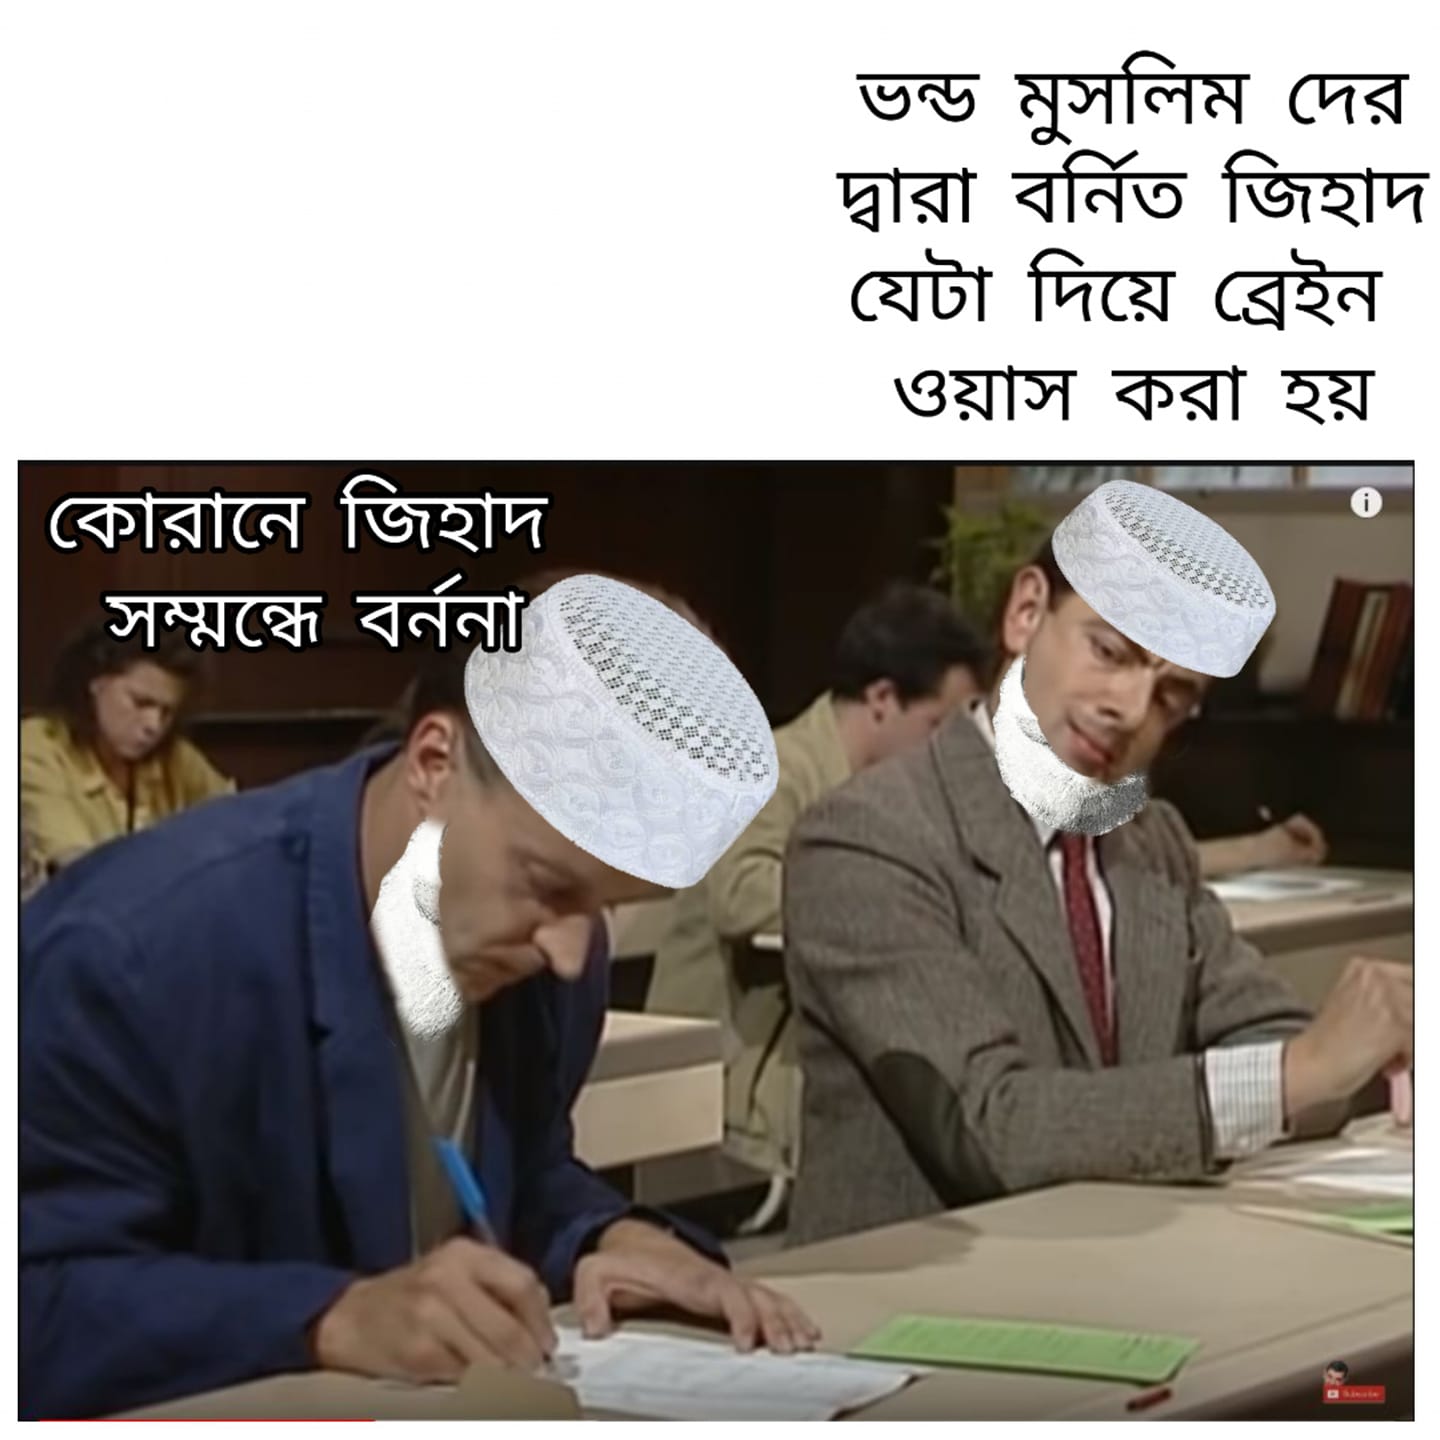
Caption: ভন্ড মুসলিমদের দ্বারা বর্নিত জিহাদ যেটা দিয়ে ব্রেইন ওয়াস করা হয়     কোরানে জিহাদ সম্বন্ধে বর্ননা
Label: non-hate